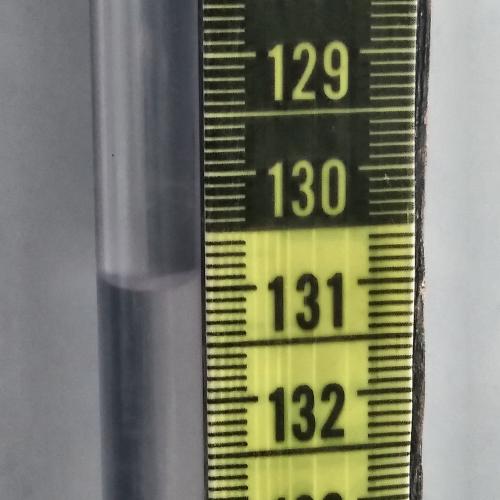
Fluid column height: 130.9 cm